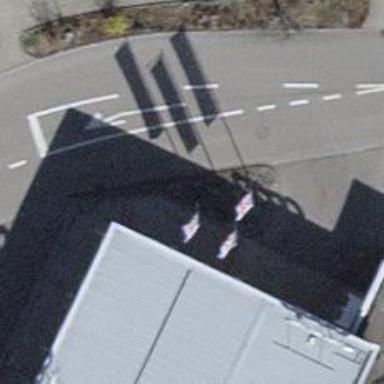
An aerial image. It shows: Flagpole which is man-made.